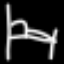
Label: bed